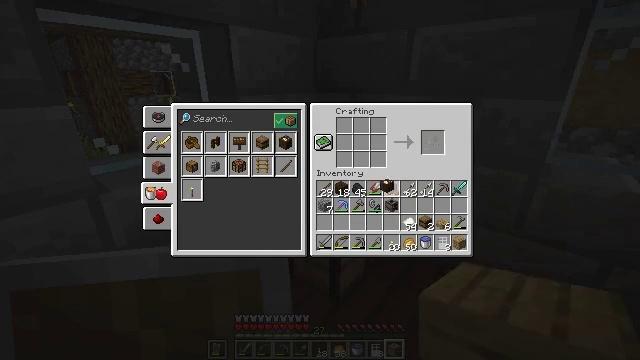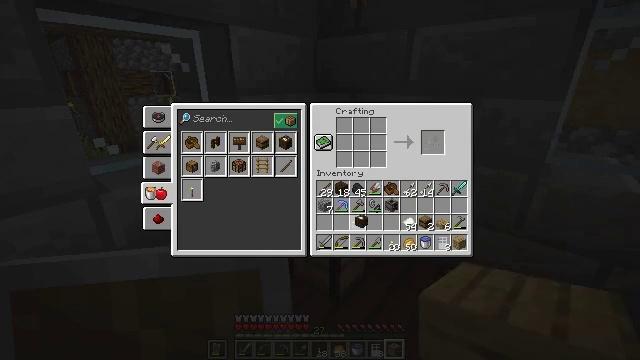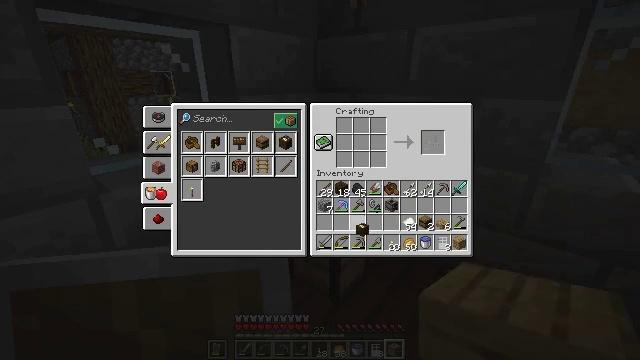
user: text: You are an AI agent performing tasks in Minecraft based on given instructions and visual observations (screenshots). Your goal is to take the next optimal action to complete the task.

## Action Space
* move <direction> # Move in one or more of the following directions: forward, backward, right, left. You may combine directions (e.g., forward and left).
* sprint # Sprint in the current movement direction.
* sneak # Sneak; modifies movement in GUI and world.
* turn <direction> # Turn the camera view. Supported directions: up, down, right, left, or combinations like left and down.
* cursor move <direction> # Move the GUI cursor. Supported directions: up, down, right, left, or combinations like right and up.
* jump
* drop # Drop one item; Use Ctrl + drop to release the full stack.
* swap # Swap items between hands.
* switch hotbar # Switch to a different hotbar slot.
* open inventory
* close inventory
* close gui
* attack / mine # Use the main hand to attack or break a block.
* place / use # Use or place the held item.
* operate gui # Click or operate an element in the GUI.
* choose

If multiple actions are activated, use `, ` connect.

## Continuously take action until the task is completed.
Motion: motion action
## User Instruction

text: Create a cartography table in the crafting grid.
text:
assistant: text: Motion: turn left and down
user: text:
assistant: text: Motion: turn down
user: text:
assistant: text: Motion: no_op